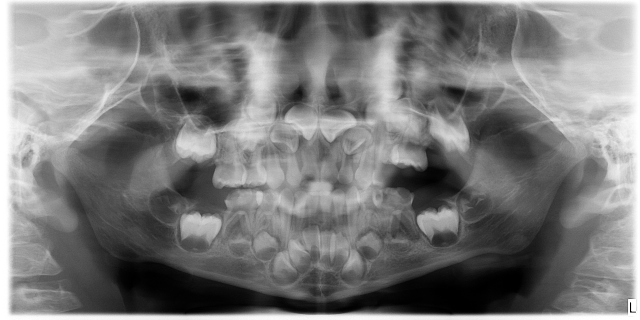
child